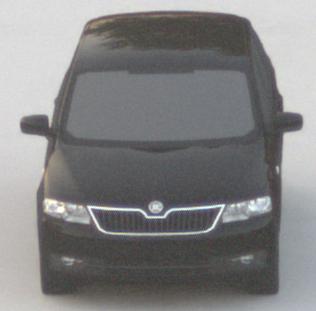
Make: Skoda
Model: Rapid Spaceback 1.2 TSI
Detailed model: Rapid Spaceback
Model produced from: 2013/10
Model produced until: 2015/04
Doors: 5
Color: black
Road condition: dry road
Daytime: sunrise or sunset
Contrast: low contrast